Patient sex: M
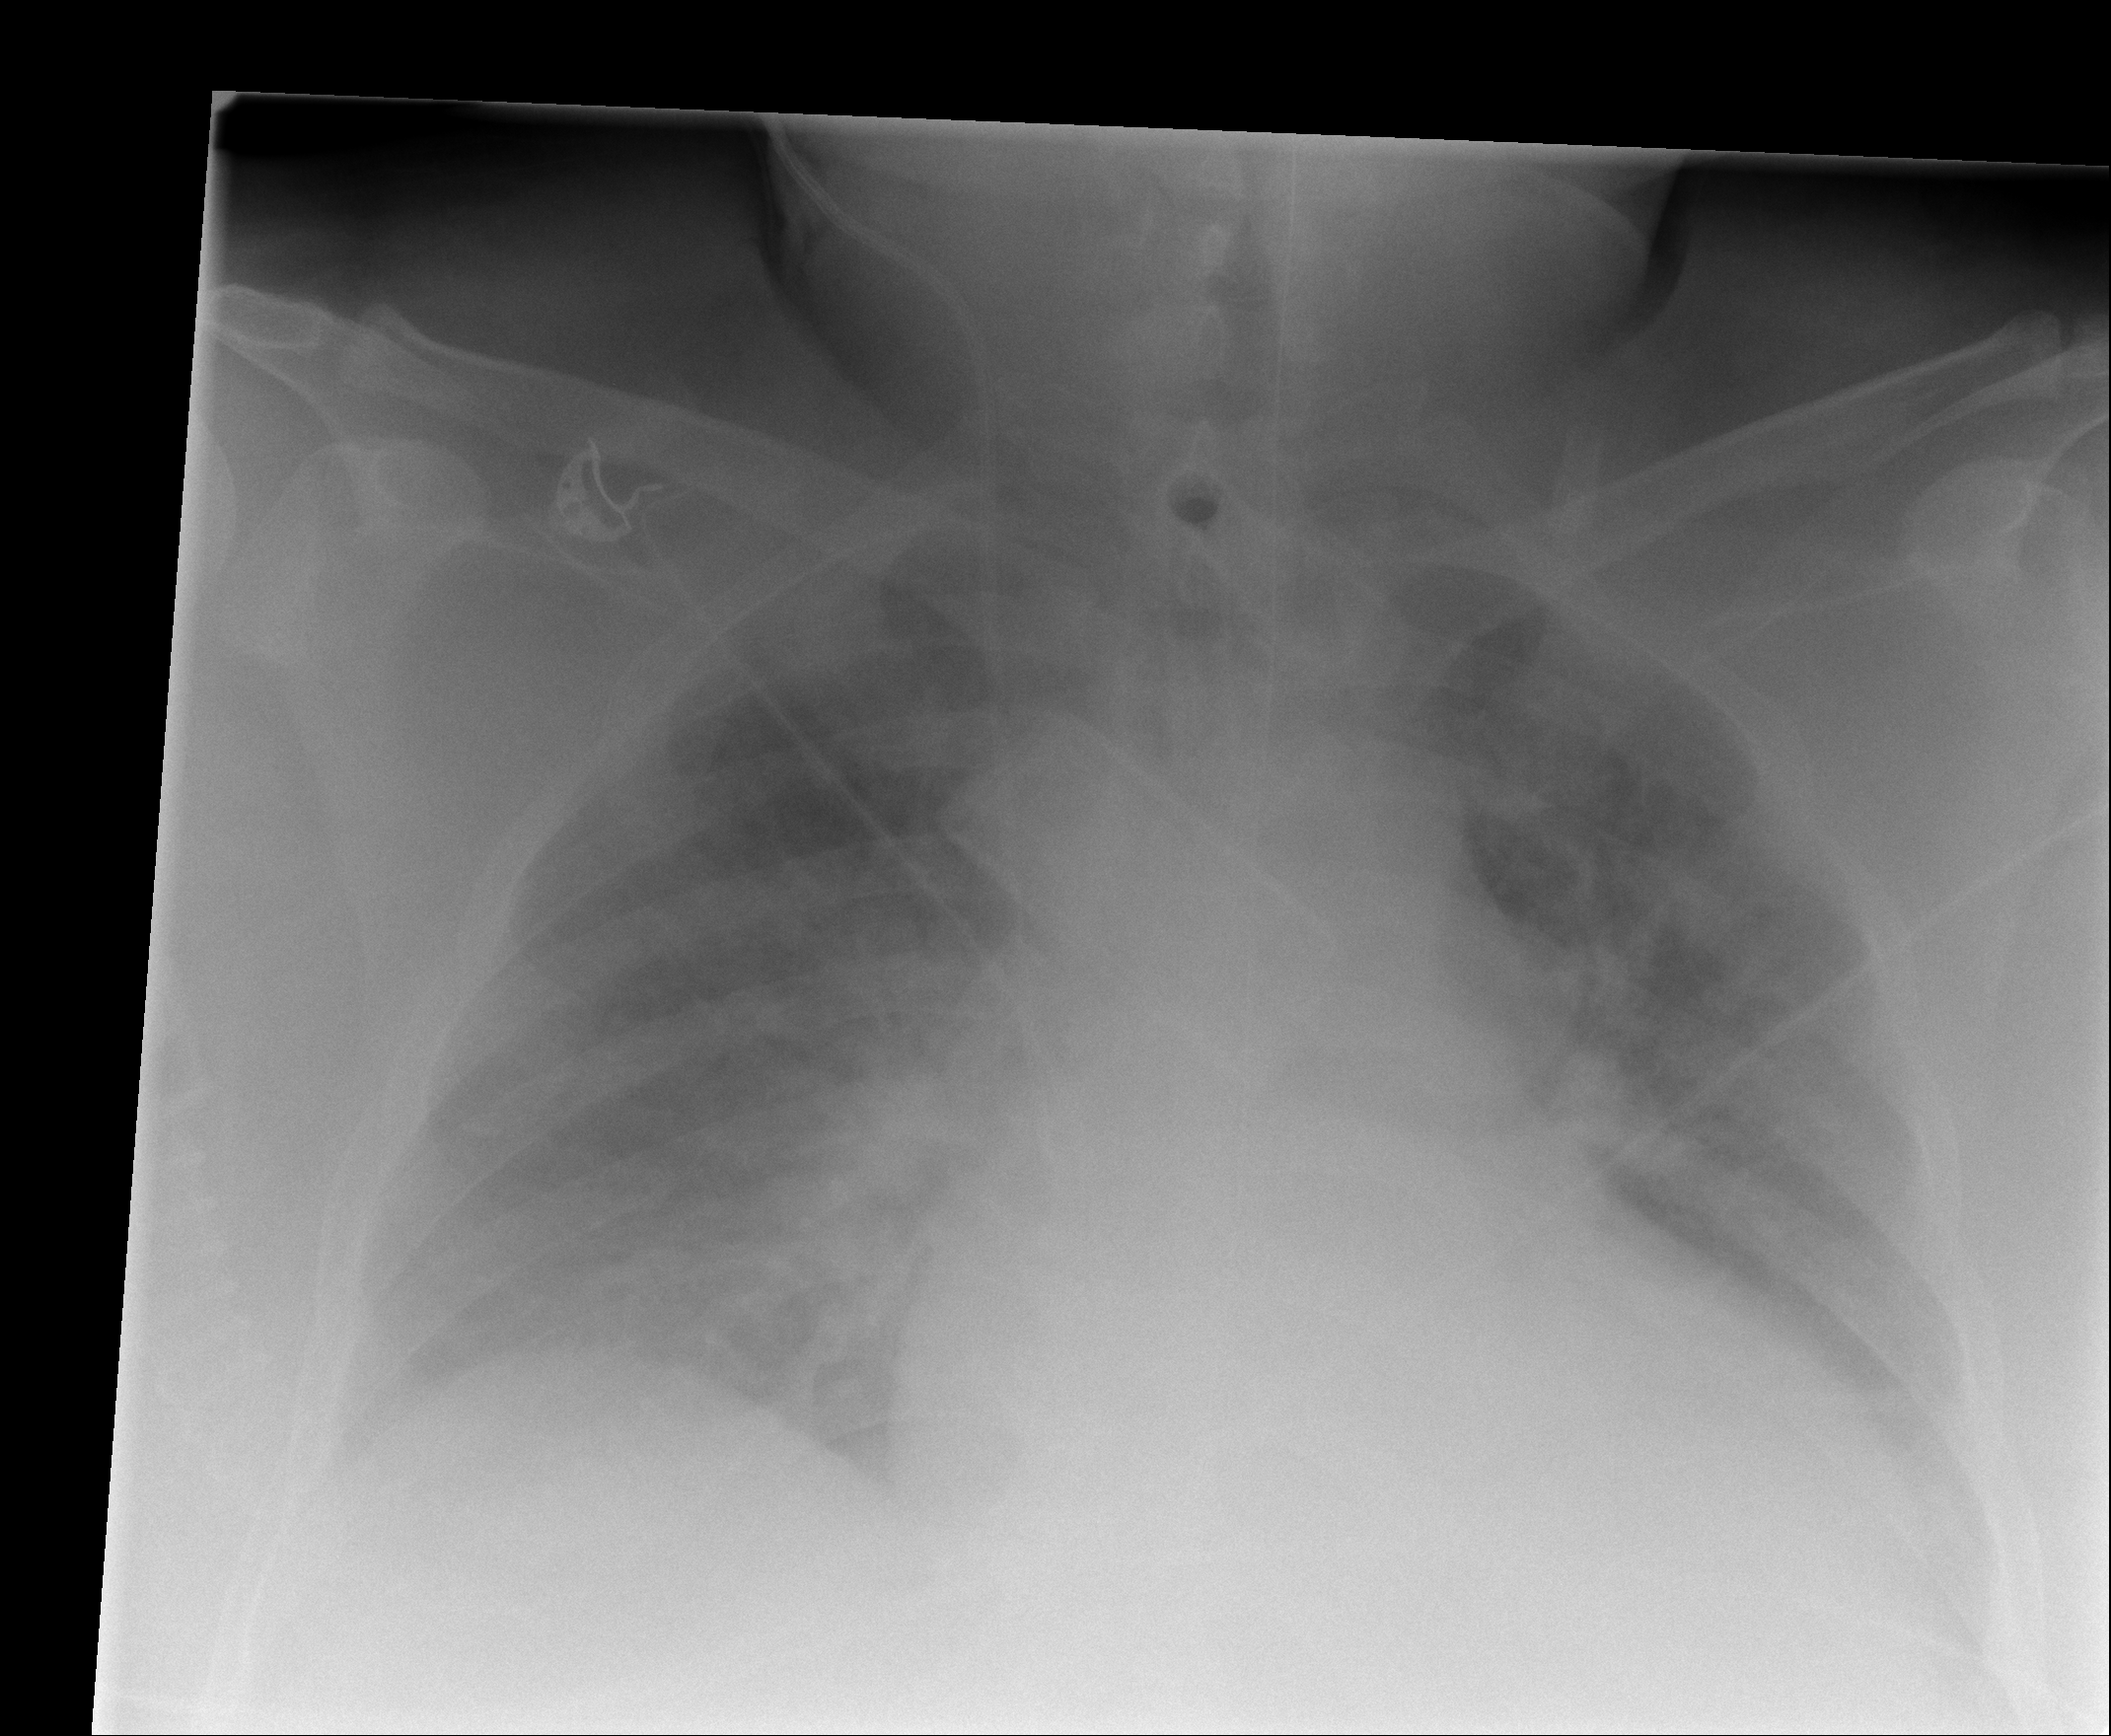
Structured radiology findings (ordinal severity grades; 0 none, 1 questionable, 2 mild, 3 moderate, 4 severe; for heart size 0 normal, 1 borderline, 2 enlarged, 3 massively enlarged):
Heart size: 2
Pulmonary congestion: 2
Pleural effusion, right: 1
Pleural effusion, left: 2
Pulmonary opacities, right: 0
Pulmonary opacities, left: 0
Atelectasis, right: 2
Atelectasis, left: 2